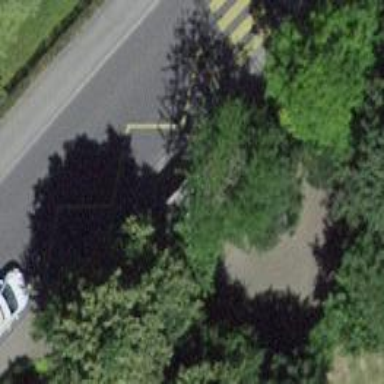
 serving as platform for public transportation."